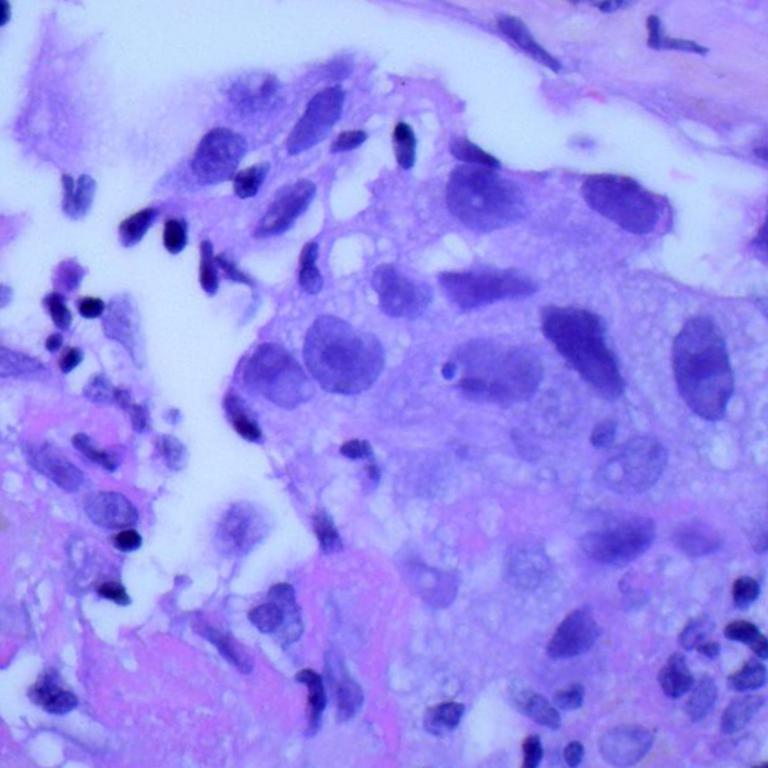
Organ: lung
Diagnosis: adenocarcinomas